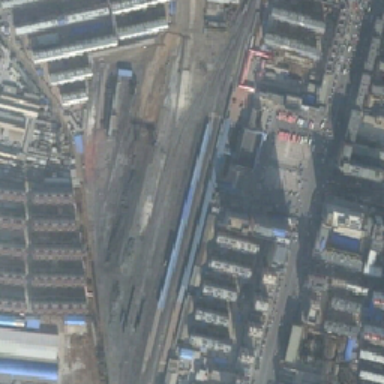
There are more residential areas near the subway .